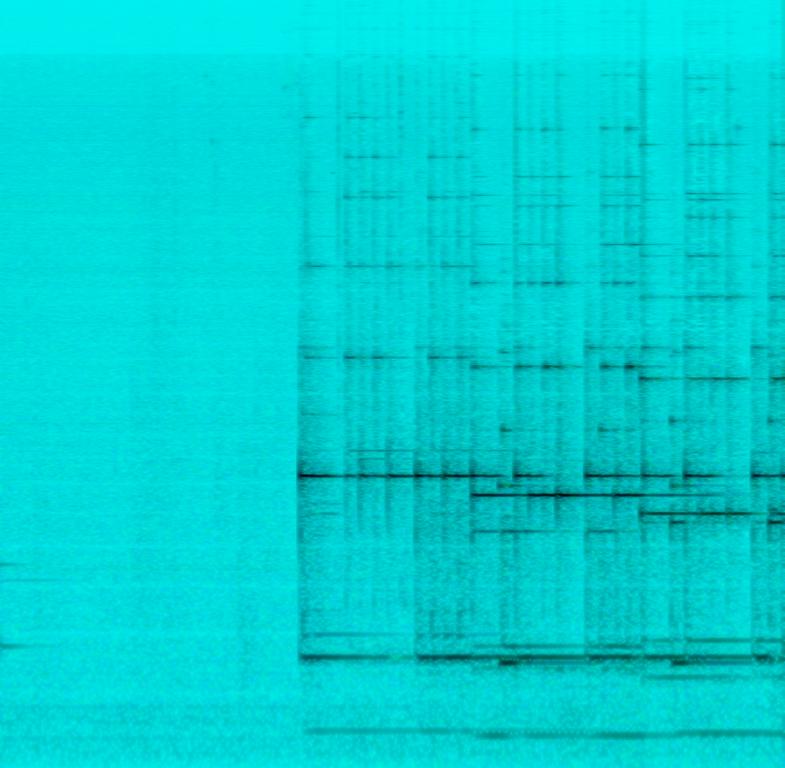
A Vibraphone and a marimba are playing a composition with a lot of reverb. This is an amateur recording. This song may be playing at a school concert.